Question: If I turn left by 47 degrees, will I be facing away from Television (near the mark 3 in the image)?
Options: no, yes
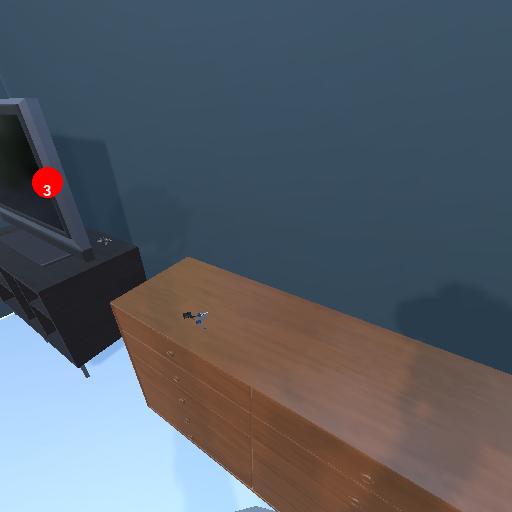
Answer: no